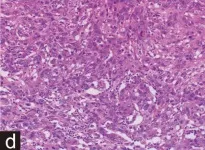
(D) The hematoxylin and eosin staining revealed high-grade invasive urothelial carcinoma with extensive necrosis and focal sarcomatoid differentiation.
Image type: pathology (h&e)